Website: apple
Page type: payment
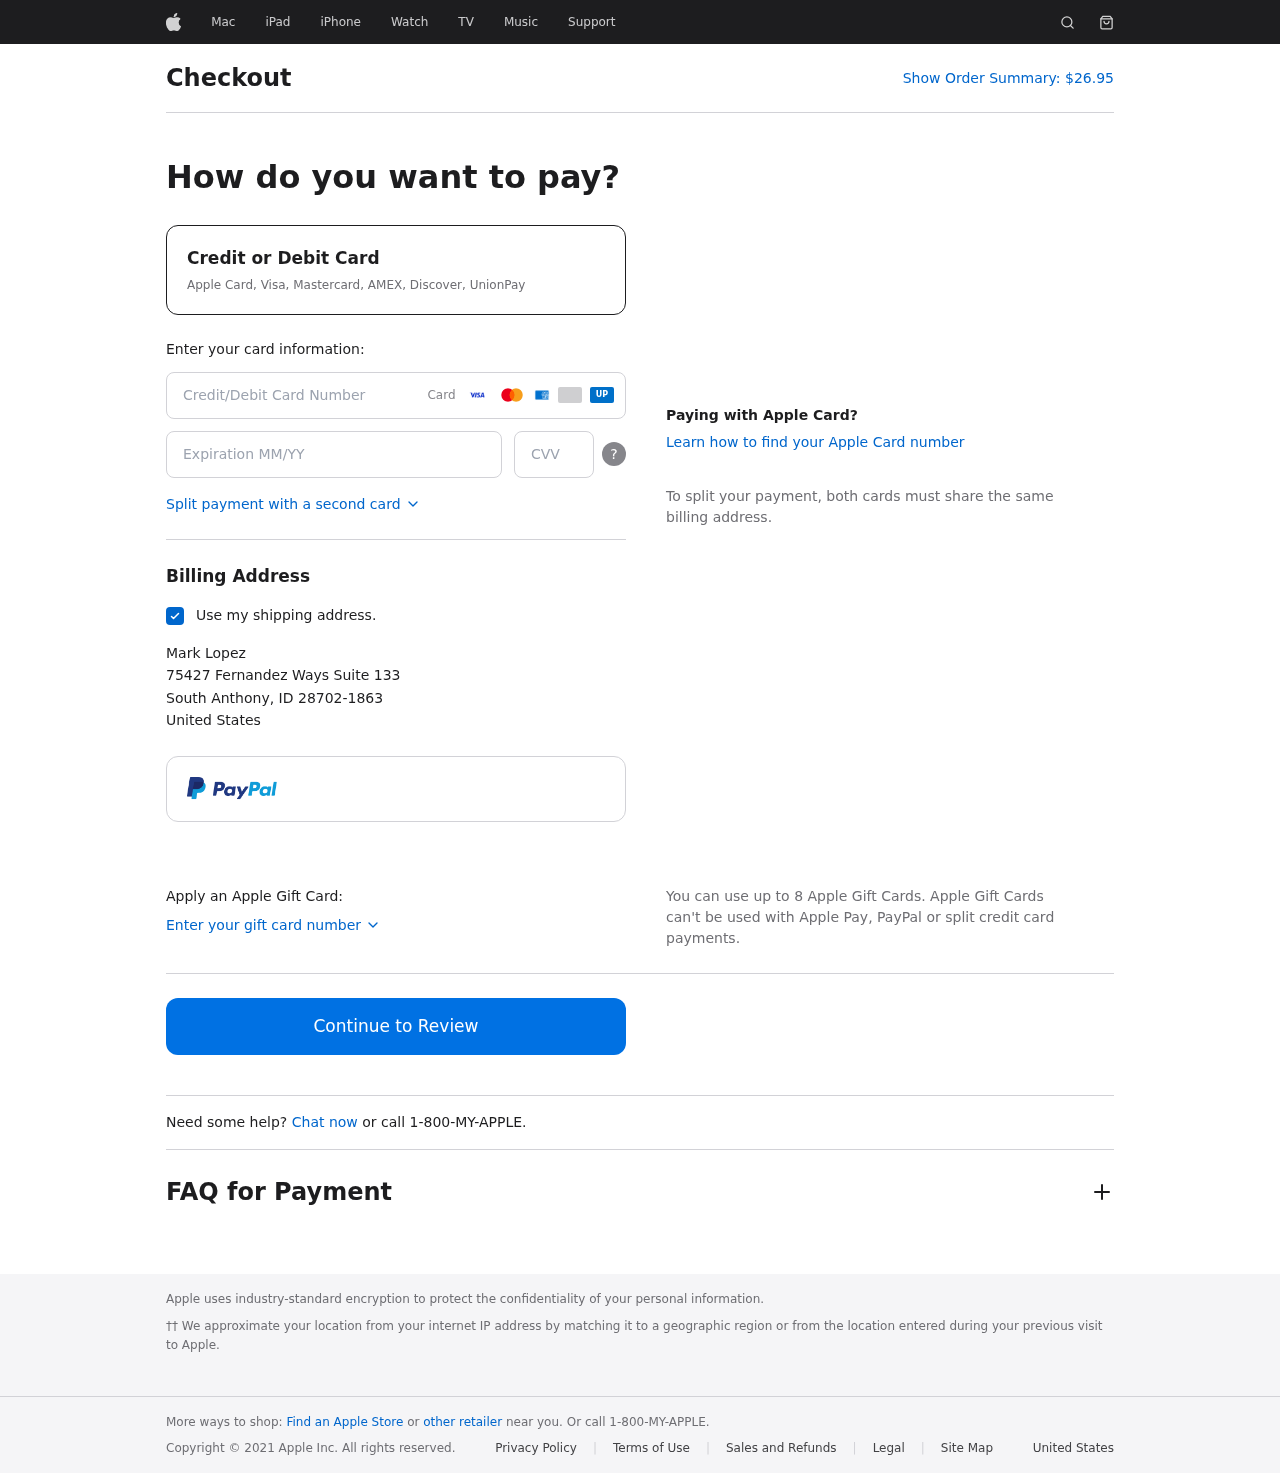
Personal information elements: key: PII_CARD_CVV
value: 368
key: PII_CARD_EXPIRY
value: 11/30
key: PII_CARD_NUMBER
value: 6011 4590 1430 9985
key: PII_CITY
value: South Anthony
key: PII_COUNTRY
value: United States
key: PII_FULLNAME
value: Mark Lopez
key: PII_POSTCODE_FULL
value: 28702-1863
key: PII_STATE_ABBR
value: ID
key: PII_STREET
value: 75427 Fernandez Ways Suite 133
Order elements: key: ORDER_TOTAL
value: $26.95